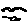
Label: bird